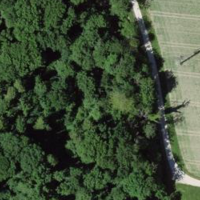
EUNIS habitat code: 43
Species observed at this site:
Allium scorodoprasum
Medicago sativa